Here is a 2-D grayscale rendering of raw bearing vibration samples (signal-to-image). Determine the bearing's health state. Answer with exactly one of: normal, inner_race, outer_race, ball.
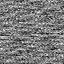
Answer: normal